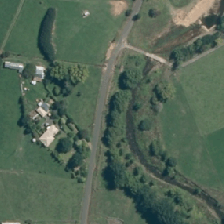
Land cover: deciduous_hardwood